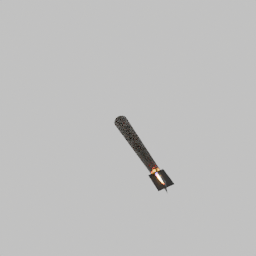
Label: decoration